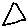
Label: triangle